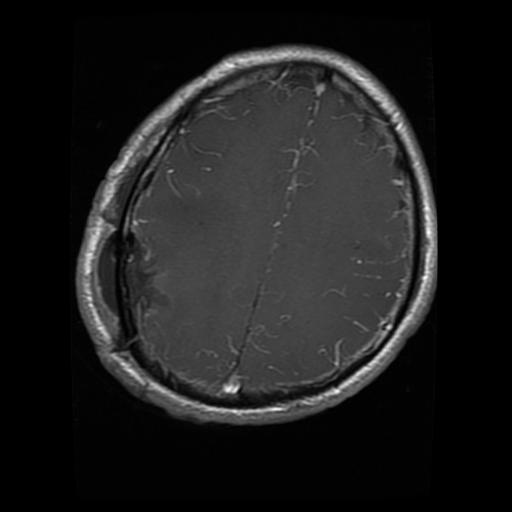
Label: glioma